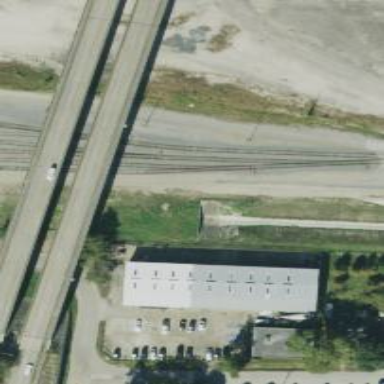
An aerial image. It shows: Railway yard.